Question: The SQL query below is giving me the desired results, but the use of CASE statements seems incorrect.
Is there another way to create an alias for a filtered column? Is there a more efficient way to achieve the same results?
Here is the current query:
'''
SELECT
year,
college_name,
count(id_999999999) as count_id_999999999,
count(id_999999999)/count(student_id) as percent_id_999999999,
count(id_other) as count_id_other,
count(id_other)/count(student_id) as percent_id_other,
count(student_id) as total_id
FROM (SELECT fiscal_year, semester,
CASE
WHEN student_id IN ('999999999') THEN 'id - 999999999'
END
AS id_999999999,
CASE
WHEN student_id NOT IN ('999999999') THEN 'id - Other'
END
AS id_other,
student_id
FROM enrolment_data) enrol
GROUP BY year, college_name
ORDER BY year, college_name;
'''
And here are the desired results:

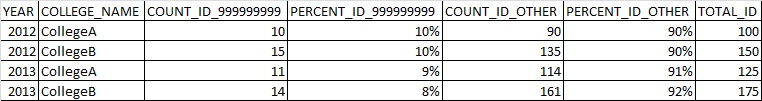
Answer: The query is overly complicated. You don't need a subquery. I would write the query as:
'''
SELECT year, college_name,
sum(case when student_id IN ('999999999') then 1 else 0 end) as count_id_999999999,
avg(case when student_id IN ('999999999') then 1.0 else 0 end) as percent_id_999999999,
sum(case when student_id NOT IN ('999999999') then 1 else 0 end) as count_id_other,
avg(case when student_id NOT IN ('999999999') then 1.0 else 0 end) as percent_id_other
count(*) as total_id
FROM enrolment_data ed
GROUP BY year, college_name
ORDER BY year, college_name;
'''